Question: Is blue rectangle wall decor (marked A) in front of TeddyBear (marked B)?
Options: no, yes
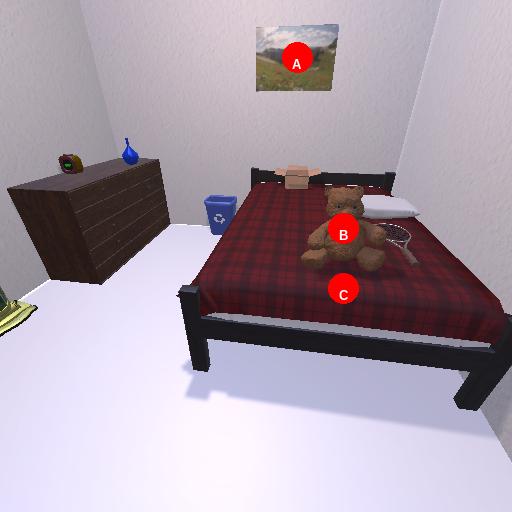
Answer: no